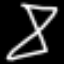
Label: hourglass